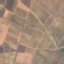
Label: PermanentCrop